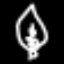
Label: leaf